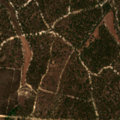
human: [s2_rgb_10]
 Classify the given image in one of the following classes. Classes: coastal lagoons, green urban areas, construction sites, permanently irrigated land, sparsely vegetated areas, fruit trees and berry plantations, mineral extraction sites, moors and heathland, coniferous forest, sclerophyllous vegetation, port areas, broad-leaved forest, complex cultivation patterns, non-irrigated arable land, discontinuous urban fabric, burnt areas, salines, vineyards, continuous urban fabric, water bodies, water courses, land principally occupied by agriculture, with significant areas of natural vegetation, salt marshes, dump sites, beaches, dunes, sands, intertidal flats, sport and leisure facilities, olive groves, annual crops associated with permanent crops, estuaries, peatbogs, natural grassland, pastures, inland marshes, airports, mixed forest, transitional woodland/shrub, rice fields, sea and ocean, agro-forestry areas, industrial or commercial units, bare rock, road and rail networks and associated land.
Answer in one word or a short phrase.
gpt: complex cultivation patterns, broad-leaved forest, coniferous forest, mixed forest